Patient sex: M
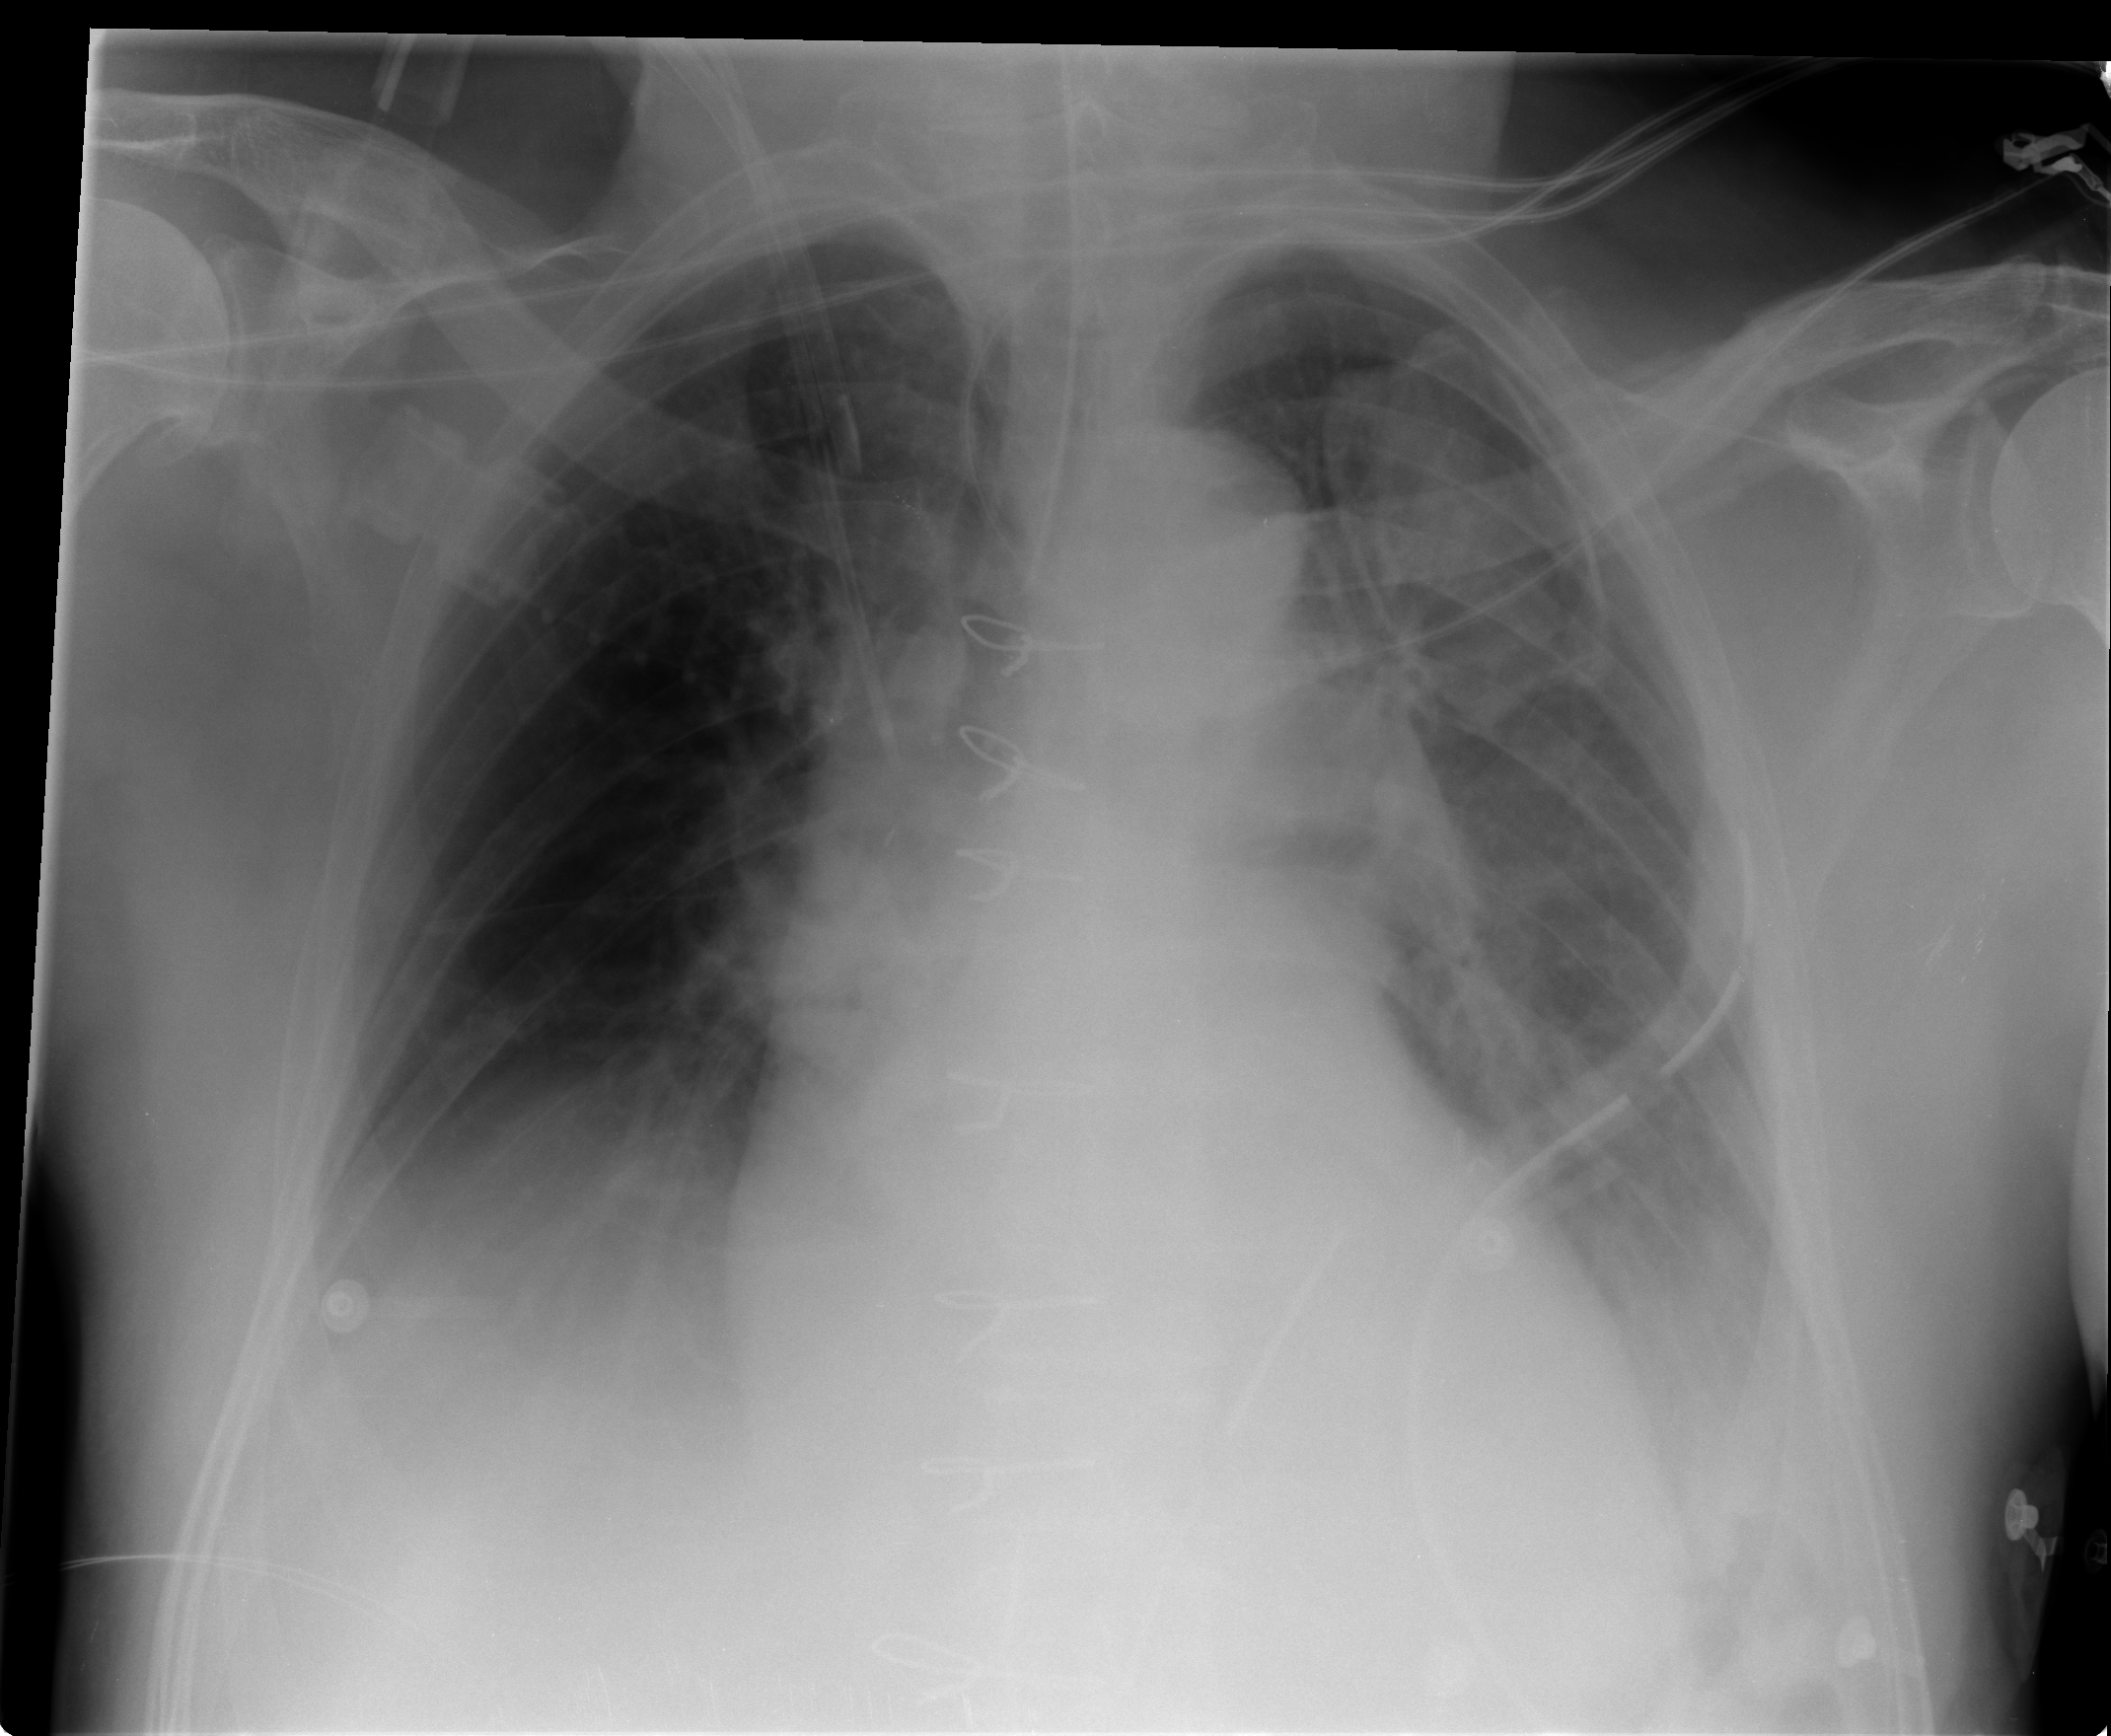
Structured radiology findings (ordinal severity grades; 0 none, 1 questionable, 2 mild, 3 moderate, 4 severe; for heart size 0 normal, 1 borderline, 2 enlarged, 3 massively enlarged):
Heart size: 2
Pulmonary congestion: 2
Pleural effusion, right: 2
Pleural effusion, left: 2
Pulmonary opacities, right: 0
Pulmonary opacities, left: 0
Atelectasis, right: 2
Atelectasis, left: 2